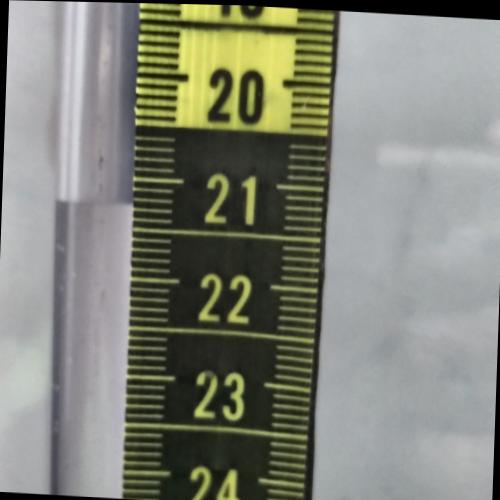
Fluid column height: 21.3 cm